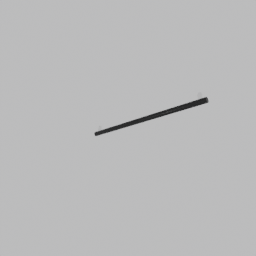
Label: mechanical